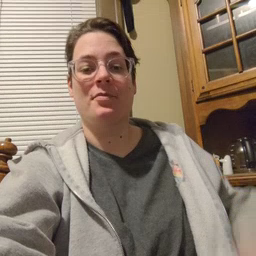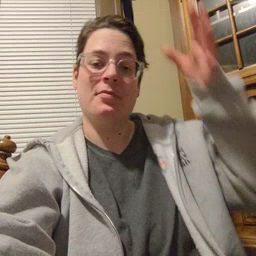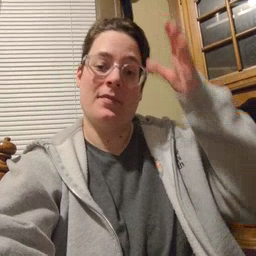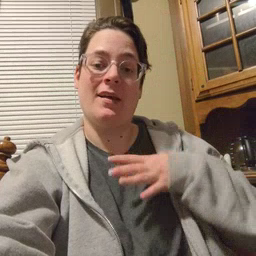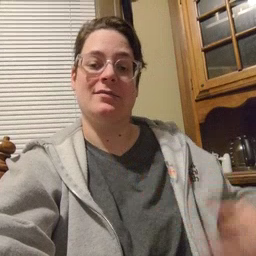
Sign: man